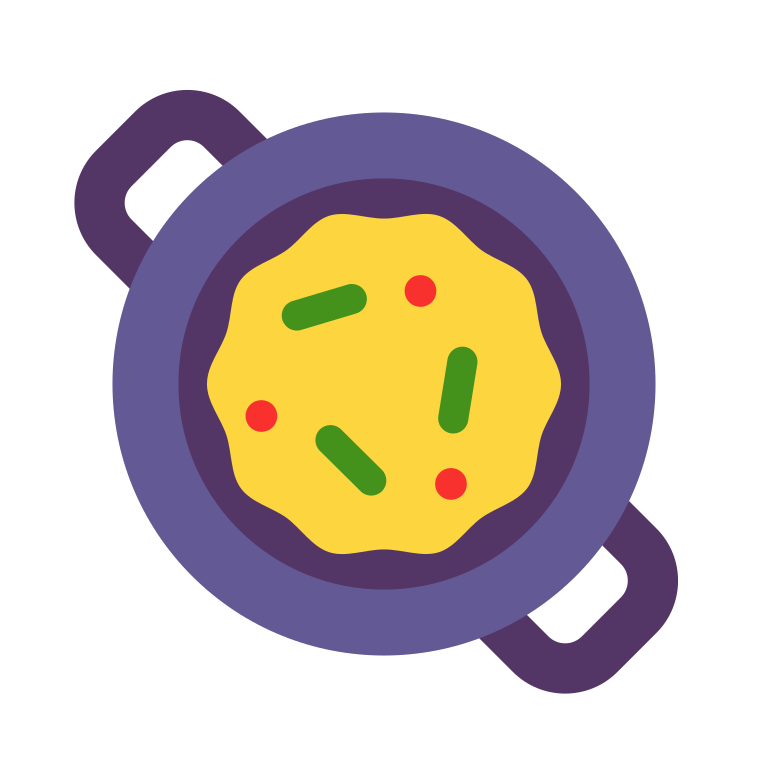
shallow pan of food flat